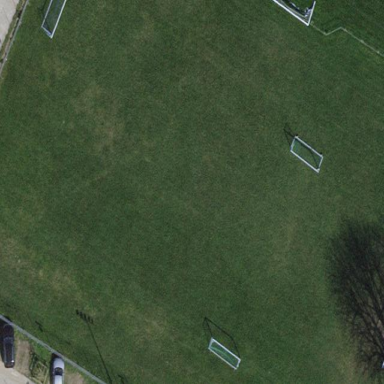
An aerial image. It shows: Soccer pitch for leisure land activities.